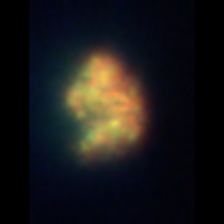
Taxon: Unknown_detritus
Group: Unknown